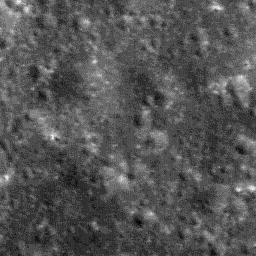
Host type: background_regolith
Lunar coordinates: latitude nan, longitude nan